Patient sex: M
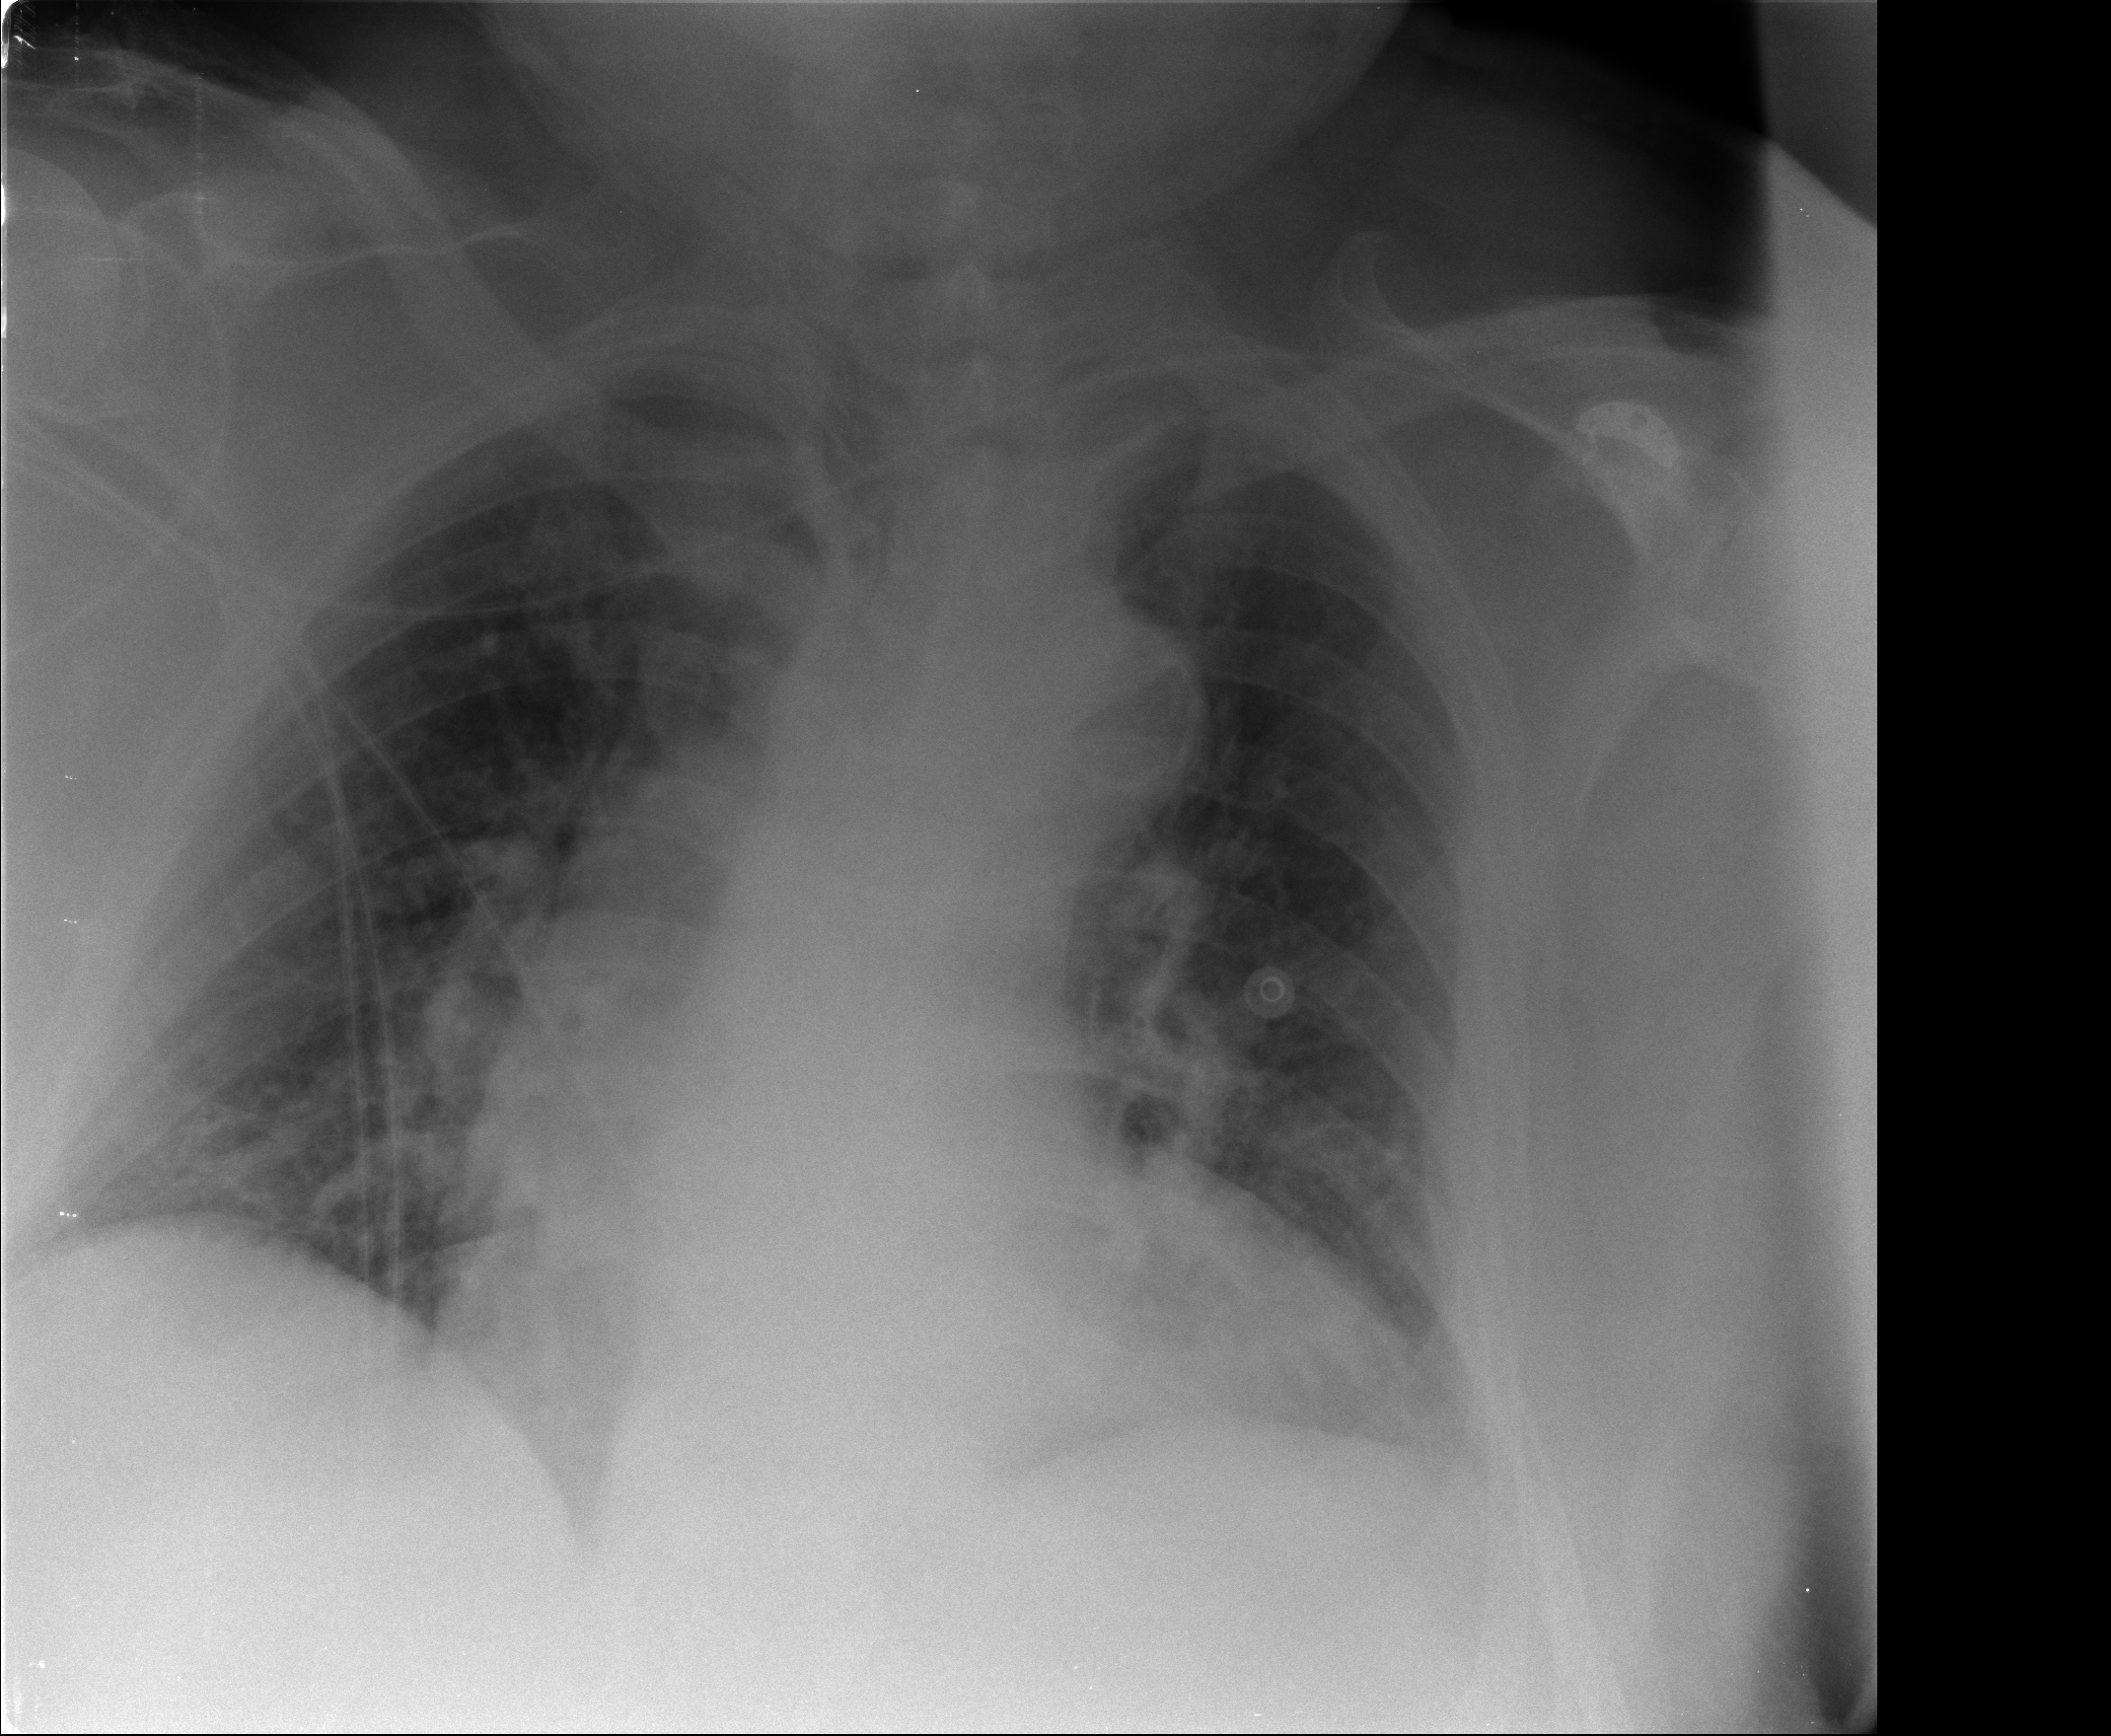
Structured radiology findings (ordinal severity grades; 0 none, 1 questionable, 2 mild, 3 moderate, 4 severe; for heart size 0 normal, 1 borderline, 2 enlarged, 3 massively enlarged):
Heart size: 2
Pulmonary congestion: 2
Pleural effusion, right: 0
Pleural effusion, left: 0
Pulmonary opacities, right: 2
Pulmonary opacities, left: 2
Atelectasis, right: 2
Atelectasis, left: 2